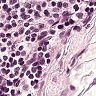
Metastatic tissue present: no